Current action and preconditions to check: trajectory_clear

Your task: For each precondition in the list above, predict whether it will hold at this action.

Consider the current scene as observed from the mobile robot's camera, and analyze the predicted future states of all dynamic agents (e.g., people, animals, vehicles, or any moving entities) within the NEXT SECOND.

IMPORTANT: Only answer "very likely" if you are absolutely certain—based on strong, clear evidence—that a dynamic agent will violate the precondition in the predicted future state. Do NOT answer "very likely" for unlikely, ambiguous, or low-probability risks.

Ask yourself for each precondition: Is there a high probability, with clear and convincing evidence, that the predicted future states of any dynamic agent will interfere with the predicted future state of the currently executing action within the NEXT SECOND, causing that precondition to fail?

Assess the risk level based on these predictions. Use "likely" or "very likely" if motions create a clear risk of interference.

Use "neutral" or "improbable" if agents are nearby but their predicted paths are clearly diverging or non-conflicting.

Failure Risk Categories: "very improbable", "improbable", "neutral", "likely", "very likely"

Answer Format: Output ONLY the probability_of_failure value from these categories: "very improbable", "improbable", "neutral", "likely", "very likely"

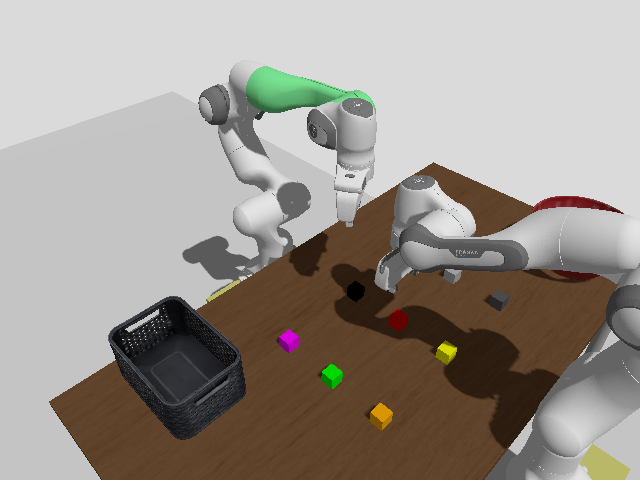

Answer: neutral